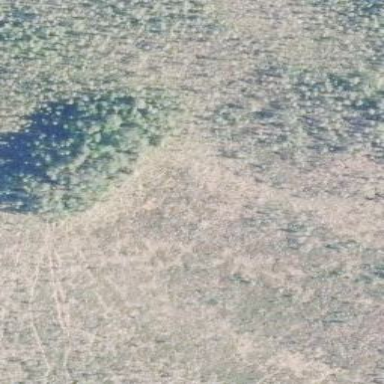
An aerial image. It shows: Forest area.